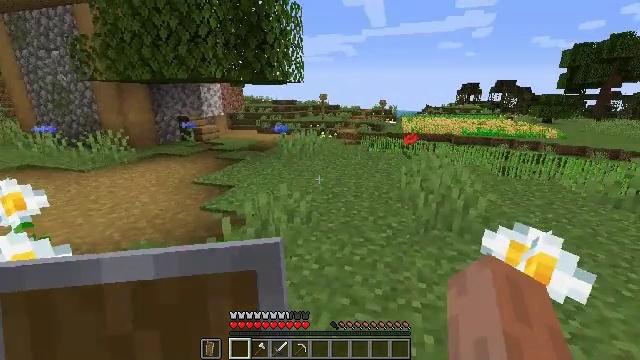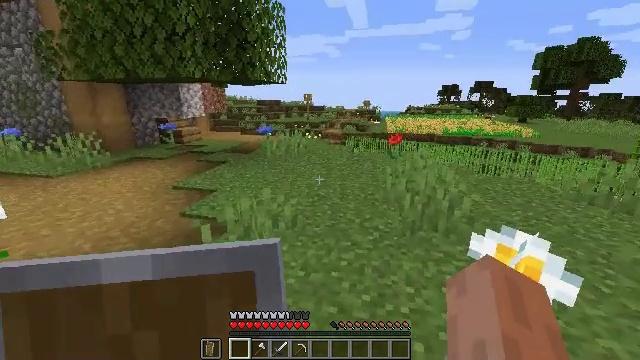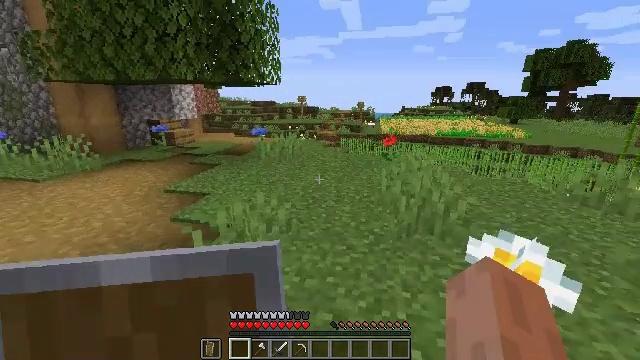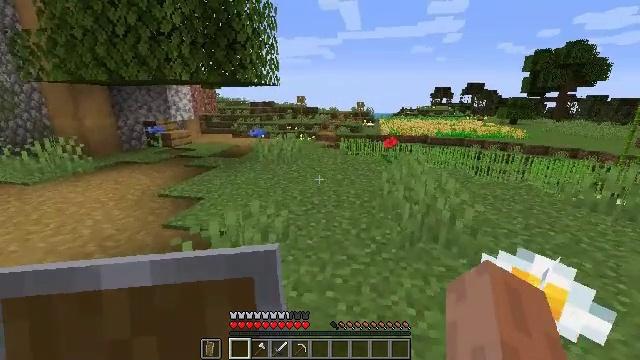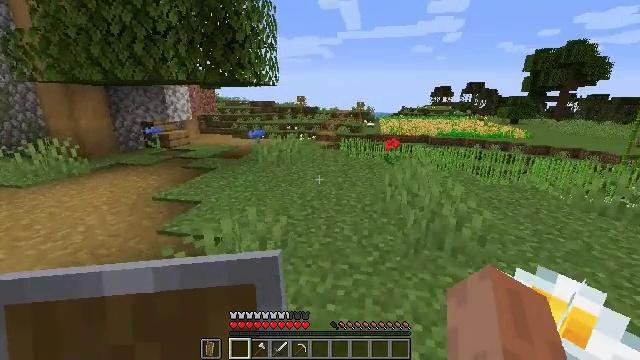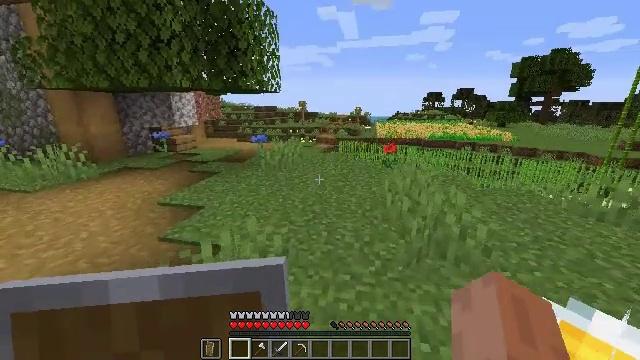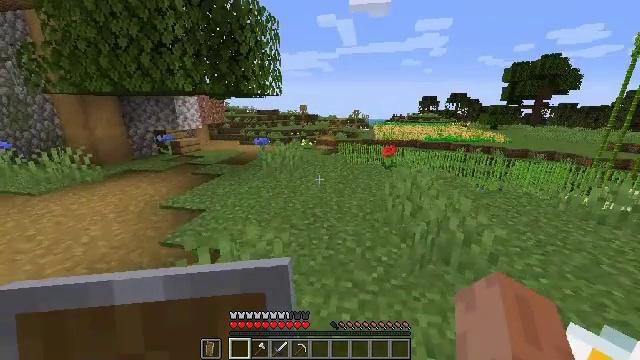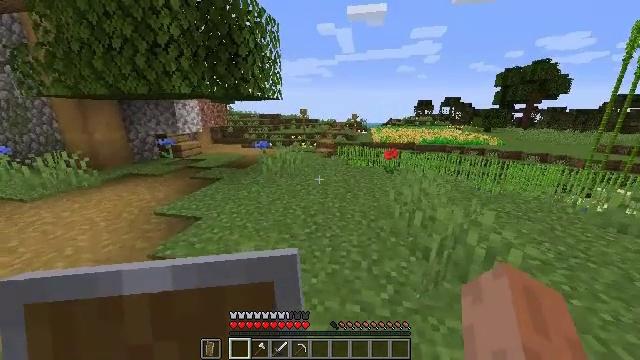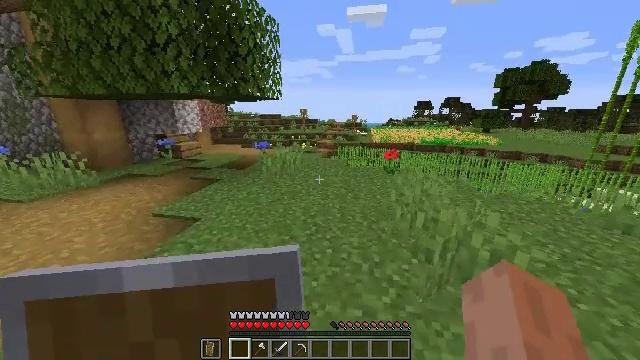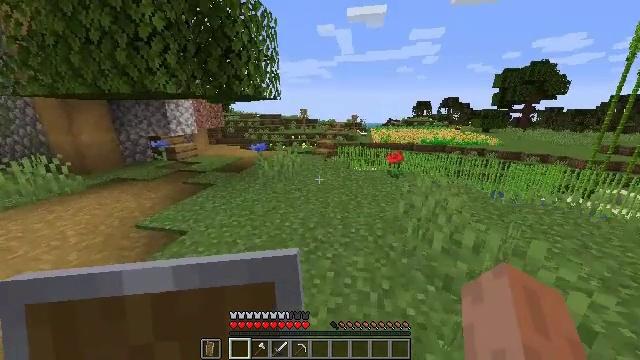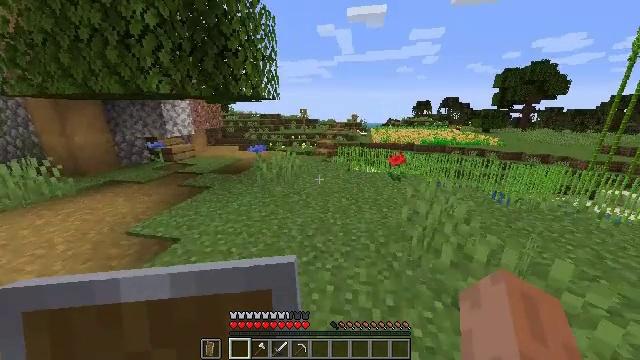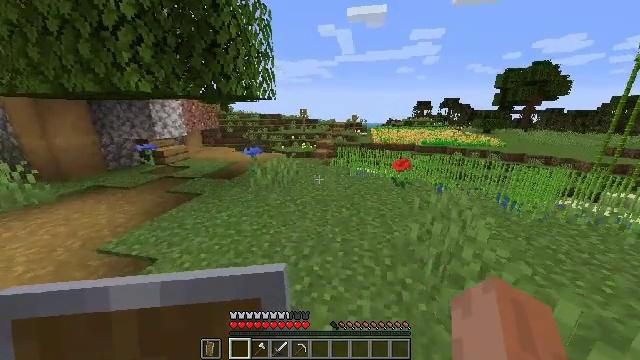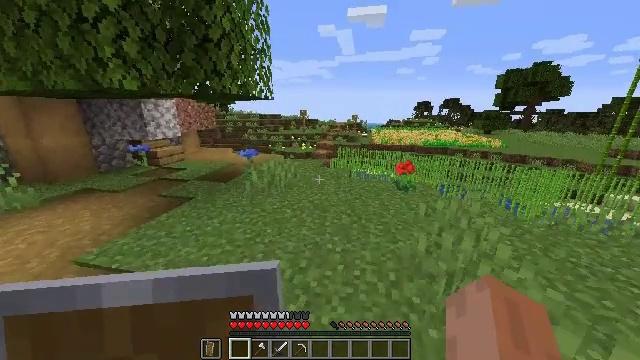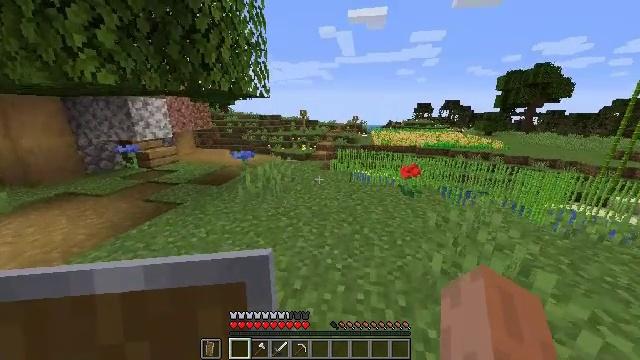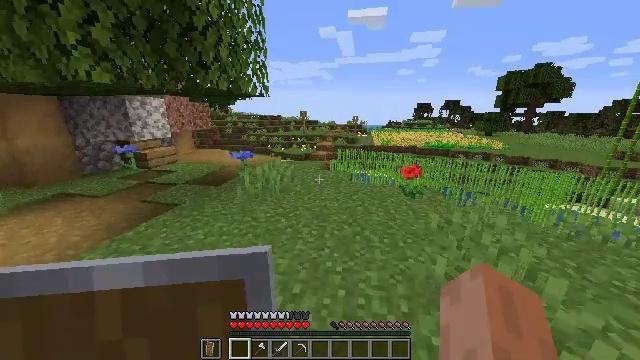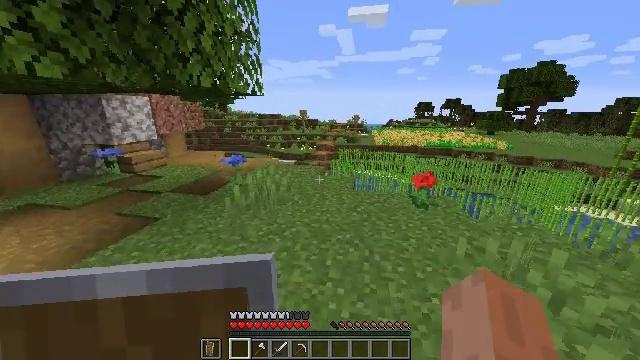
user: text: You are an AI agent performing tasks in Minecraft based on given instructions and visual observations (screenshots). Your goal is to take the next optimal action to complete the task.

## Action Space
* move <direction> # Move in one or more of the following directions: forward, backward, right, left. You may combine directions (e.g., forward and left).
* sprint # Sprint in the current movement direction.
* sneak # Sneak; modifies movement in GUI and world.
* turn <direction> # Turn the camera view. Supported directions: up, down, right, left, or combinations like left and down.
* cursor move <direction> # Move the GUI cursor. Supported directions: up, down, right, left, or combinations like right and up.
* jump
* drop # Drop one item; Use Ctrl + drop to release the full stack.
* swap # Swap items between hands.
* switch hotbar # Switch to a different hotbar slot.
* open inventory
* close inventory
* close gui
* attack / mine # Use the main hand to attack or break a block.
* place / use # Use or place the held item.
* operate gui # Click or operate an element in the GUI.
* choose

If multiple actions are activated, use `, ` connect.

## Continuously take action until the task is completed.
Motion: motion action
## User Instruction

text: craft item air
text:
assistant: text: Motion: move forward, turn right
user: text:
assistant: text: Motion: move forward, turn right
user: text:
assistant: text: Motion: no_op
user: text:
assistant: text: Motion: move forward
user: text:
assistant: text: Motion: move forward
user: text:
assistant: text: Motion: move forward
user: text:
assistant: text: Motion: move forward
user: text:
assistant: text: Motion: move forward
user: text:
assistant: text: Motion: move forward
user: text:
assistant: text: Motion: move forward
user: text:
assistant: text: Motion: move forward
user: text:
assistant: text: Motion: move forward
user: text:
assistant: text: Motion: move forward
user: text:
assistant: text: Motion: move forward
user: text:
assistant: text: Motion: move forward
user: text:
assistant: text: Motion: move forward
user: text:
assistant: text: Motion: move forward
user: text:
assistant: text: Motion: move forward, turn left
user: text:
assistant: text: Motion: move forward, turn left
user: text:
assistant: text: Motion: turn left
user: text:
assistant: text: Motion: turn left
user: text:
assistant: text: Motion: turn left
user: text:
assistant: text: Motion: turn left and down
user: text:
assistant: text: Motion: move forward, turn left
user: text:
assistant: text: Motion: move forward, turn left
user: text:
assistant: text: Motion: move forward and move right, turn left
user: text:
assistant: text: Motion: move forward and move right, turn left
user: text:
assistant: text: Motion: move forward and move right, turn left
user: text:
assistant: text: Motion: move forward and move right, turn left
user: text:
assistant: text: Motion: move forward and move right, turn left